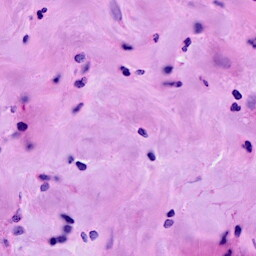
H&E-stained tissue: Breast